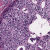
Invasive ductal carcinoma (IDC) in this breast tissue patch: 0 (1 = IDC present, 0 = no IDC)